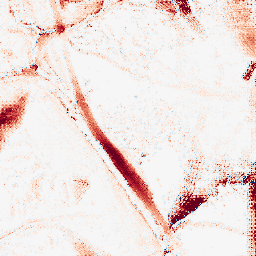
Category: morphological
Decomposition family: morphological_ellipse
Decomposition parameters: operation: opening
width: 20
height: 50
Upsampling method: regularized
Upsampling parameters: scale: 2
lambda_reg: 0.1
Upsampling scale: 2